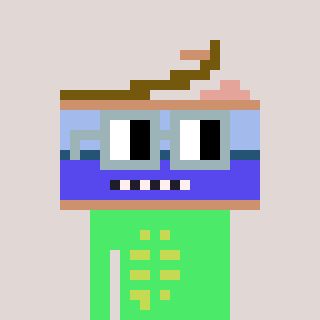
a pixel art character with square dark gray glasses, a canned ham-shaped head and a teal-colored body on a warm background